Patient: sex F, age 51
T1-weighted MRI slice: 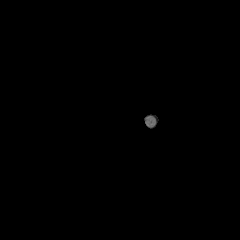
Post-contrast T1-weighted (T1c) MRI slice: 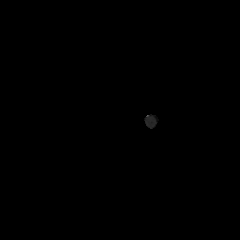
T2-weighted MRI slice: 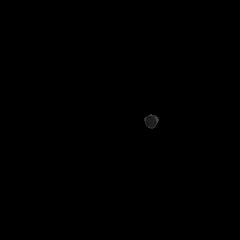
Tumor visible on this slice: no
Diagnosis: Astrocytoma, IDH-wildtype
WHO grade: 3